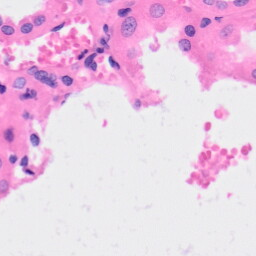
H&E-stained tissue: Kidney